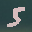
Label: 5